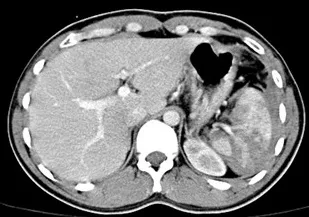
Prevalence of CMBs in patients with small vessels disease.
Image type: radiology (ct)